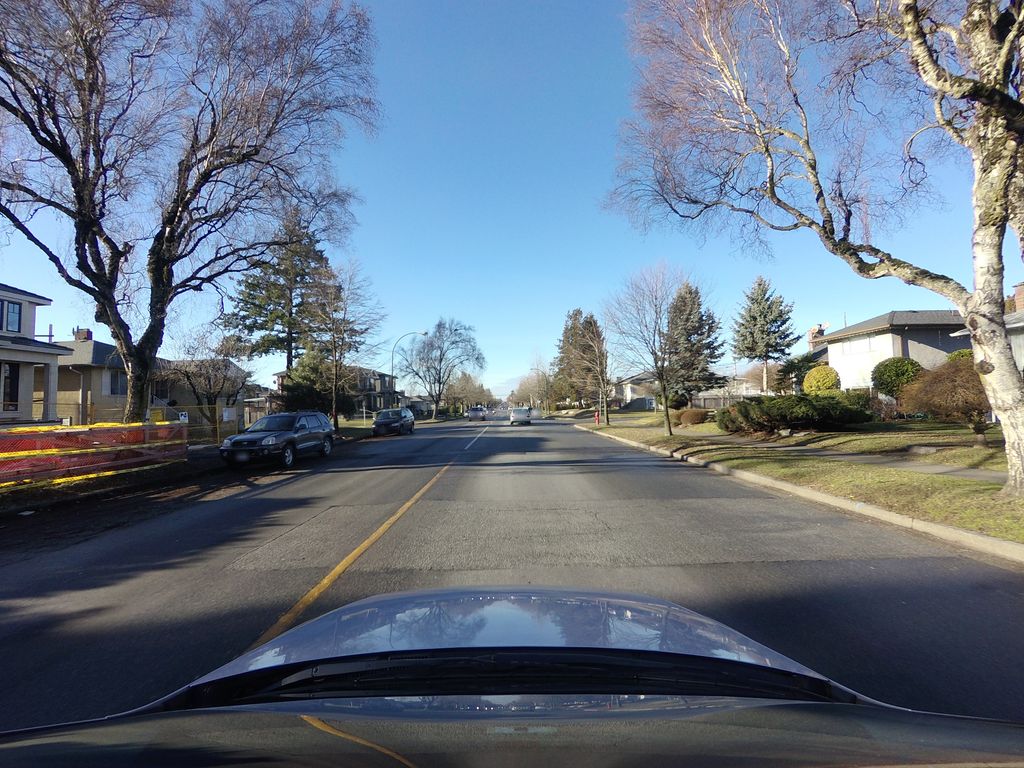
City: vancouver